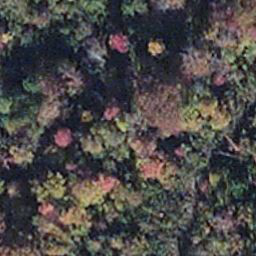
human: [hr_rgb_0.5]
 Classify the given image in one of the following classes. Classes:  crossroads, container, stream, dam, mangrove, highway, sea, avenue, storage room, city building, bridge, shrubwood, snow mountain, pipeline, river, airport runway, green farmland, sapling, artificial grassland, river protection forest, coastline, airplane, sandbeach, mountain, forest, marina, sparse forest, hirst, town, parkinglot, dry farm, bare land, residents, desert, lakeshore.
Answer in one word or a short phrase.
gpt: mangrove